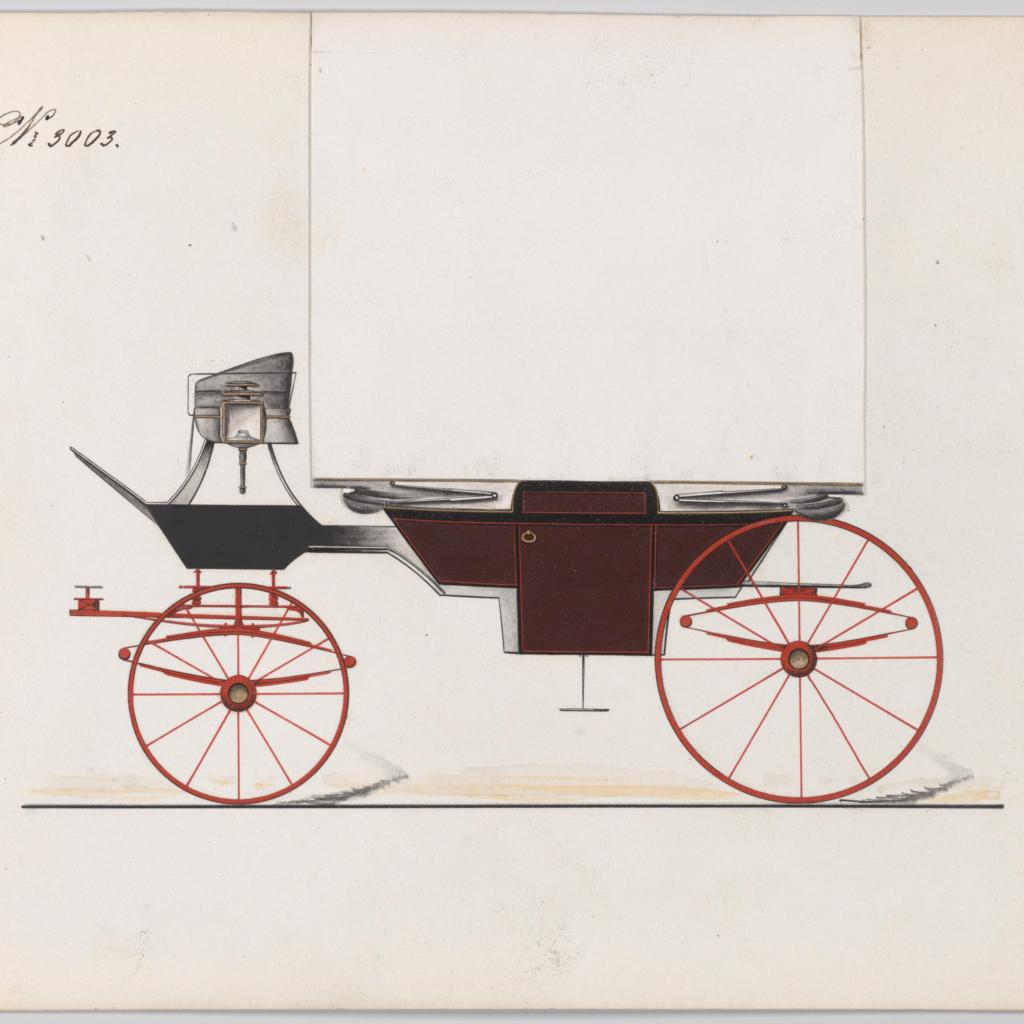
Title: Design for Landau, No. 3003
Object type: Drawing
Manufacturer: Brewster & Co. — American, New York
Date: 1874
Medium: Pen and black ink, watercolor and gouache with gum arabic and metallic ink
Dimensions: sheet: 7 1/16 x 10 in. (17.9 x 25.4 cm)
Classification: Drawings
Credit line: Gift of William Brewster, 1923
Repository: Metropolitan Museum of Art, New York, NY